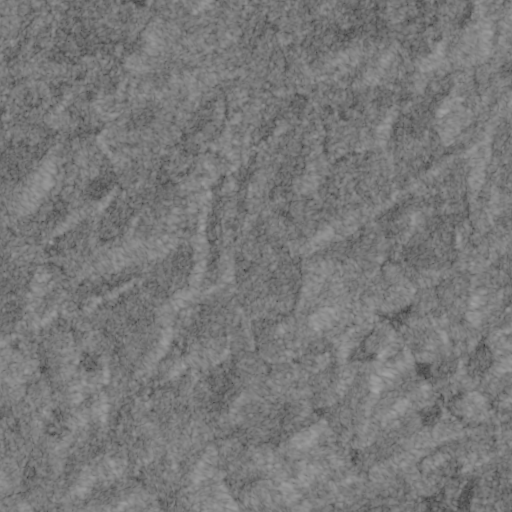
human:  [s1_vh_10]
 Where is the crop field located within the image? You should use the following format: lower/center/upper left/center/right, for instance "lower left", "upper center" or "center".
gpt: The crop field is located in the upper right of the image.
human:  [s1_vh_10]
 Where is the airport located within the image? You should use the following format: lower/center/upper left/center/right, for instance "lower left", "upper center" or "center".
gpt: There is no airport in the image.

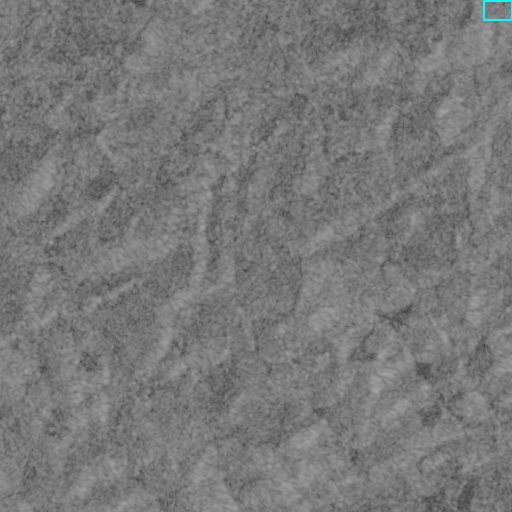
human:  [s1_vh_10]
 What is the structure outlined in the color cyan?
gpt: The structure outlined in cyan is a crop field.
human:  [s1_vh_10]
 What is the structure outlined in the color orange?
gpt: There is no orange outline.